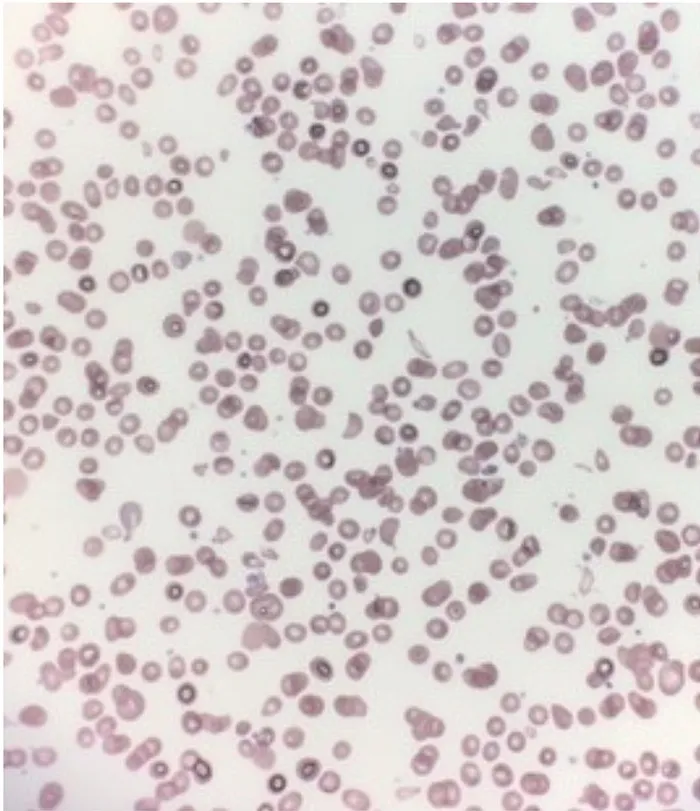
Marked poikilocytosis on patient's peripheral blood smear.
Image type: pathology (giemsa)